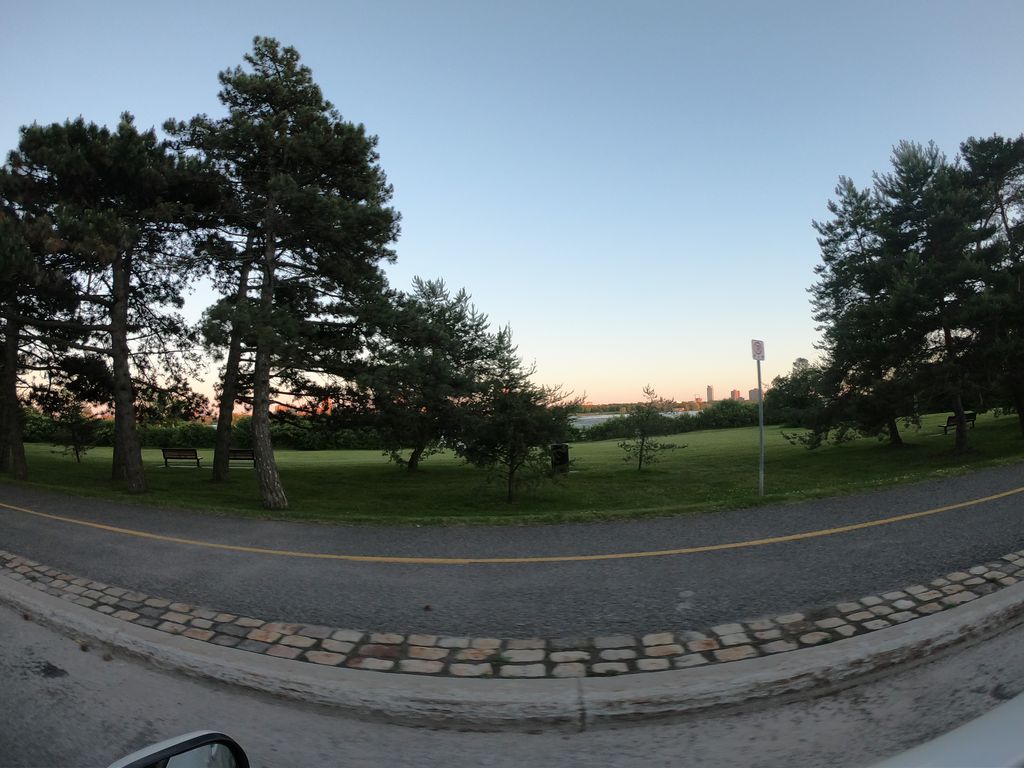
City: ottawa-gatineau